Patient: sex M, age 45
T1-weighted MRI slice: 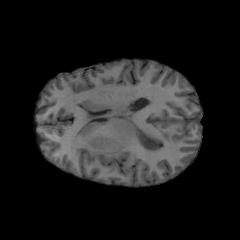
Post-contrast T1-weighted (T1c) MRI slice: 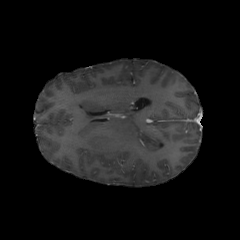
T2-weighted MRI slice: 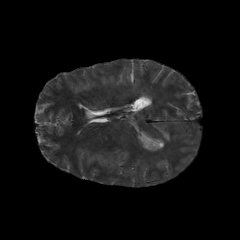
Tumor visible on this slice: yes
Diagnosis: Astrocytoma, IDH-mutant
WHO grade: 2